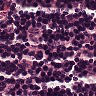
Metastatic tissue present: no